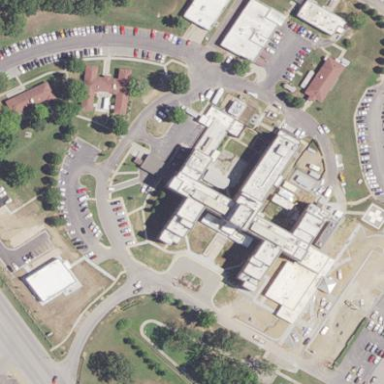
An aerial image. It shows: Healthcare facility identified as hospital.